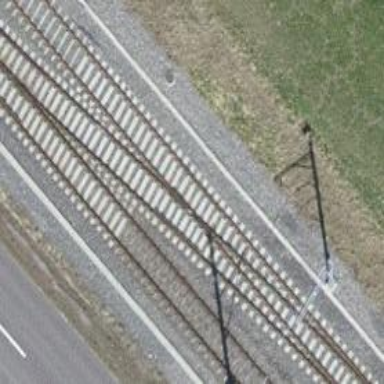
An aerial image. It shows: Single-track electrified rail service spur with contact line.